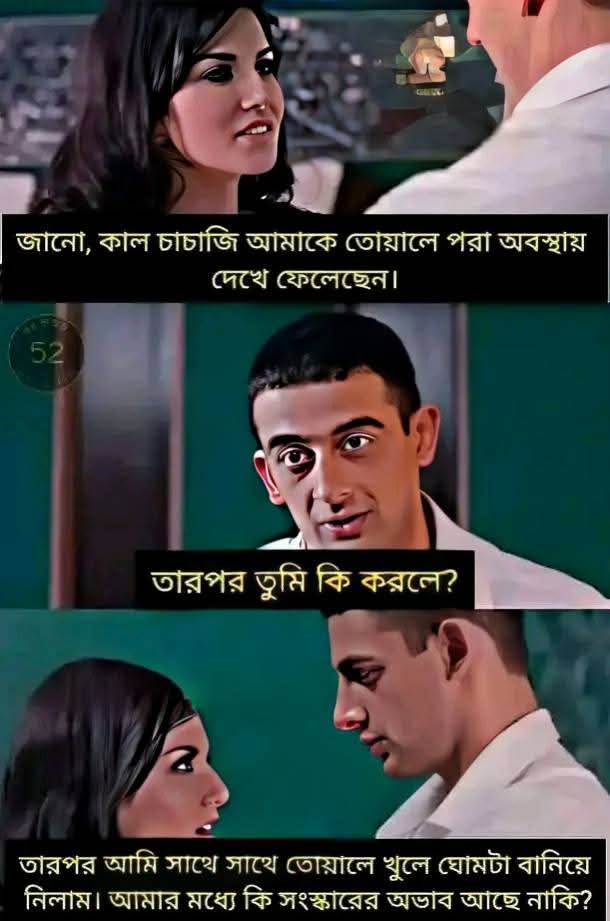
Text: জানো, কাল চাচাজি আমাকে তোয়ালে পরা অবস্থায় দেখে ফেলেছেন।
তারপর তুমি কি করলে?
তারপর আমি সাথে সাথে তোয়ালে খুলে ঘোমটা বানিয়ে - নিলাম। আমার মধ্যে কি সংস্কারের অভাব আছে নাকি?
Label: Non Hate